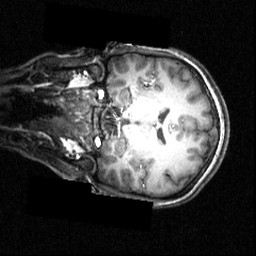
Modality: T1w
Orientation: coronal
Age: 18
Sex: female
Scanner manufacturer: siemens
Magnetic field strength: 3.951 T
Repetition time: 1.5 s
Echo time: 0.00335 s